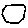
Label: hexagon